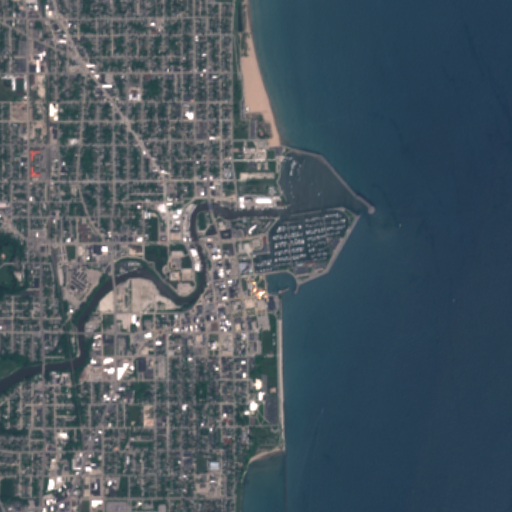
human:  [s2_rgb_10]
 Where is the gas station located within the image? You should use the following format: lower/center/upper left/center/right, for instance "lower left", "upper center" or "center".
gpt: The gas station is located in the lower left of the image.
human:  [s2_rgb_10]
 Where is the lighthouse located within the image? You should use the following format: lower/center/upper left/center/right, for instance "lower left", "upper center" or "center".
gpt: The lighthouse is located in the center right of the image.
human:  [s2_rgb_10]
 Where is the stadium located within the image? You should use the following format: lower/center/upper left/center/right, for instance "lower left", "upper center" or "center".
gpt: The stadium is located in the upper left of the image.
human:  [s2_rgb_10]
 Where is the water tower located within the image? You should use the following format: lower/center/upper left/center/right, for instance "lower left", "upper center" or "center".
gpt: The water tower is located in the center left of the image.
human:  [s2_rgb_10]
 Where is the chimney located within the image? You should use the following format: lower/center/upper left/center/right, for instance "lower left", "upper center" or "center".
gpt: The chimney is located in the center left of the image.
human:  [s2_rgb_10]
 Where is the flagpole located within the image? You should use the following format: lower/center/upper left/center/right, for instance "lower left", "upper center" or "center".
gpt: The flagpole is located in the center left of the image.
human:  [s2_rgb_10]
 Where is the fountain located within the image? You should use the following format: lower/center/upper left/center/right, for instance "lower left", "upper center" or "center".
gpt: The fountain is located in the center of the image.
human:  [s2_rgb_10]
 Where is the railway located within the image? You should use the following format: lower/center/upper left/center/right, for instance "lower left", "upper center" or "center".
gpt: The railway is located in the left of the image.
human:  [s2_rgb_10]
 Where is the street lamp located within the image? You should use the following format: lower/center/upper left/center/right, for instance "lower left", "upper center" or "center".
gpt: The street lamp is located in the lower left of the image.
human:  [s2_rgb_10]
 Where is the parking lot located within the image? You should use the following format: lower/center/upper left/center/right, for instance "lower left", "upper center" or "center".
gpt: There is no parking lot in the image.